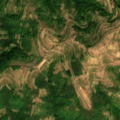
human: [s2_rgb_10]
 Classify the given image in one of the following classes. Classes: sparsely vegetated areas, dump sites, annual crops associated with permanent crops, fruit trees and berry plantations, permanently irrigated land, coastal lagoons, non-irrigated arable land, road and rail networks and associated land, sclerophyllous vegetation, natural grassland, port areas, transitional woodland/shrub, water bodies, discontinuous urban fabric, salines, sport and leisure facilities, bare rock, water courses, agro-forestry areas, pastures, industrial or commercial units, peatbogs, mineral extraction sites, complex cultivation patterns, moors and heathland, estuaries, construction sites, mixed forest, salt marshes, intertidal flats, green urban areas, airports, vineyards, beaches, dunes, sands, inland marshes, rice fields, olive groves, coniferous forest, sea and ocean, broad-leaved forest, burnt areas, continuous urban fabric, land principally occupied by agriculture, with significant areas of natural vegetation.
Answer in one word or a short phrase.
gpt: pastures, complex cultivation patterns, broad-leaved forest, transitional woodland/shrub